Field crop: maize
Growth stage: 2
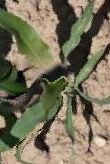
Species: maize